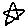
Label: star